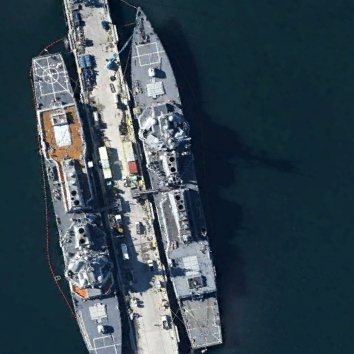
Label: destroyer